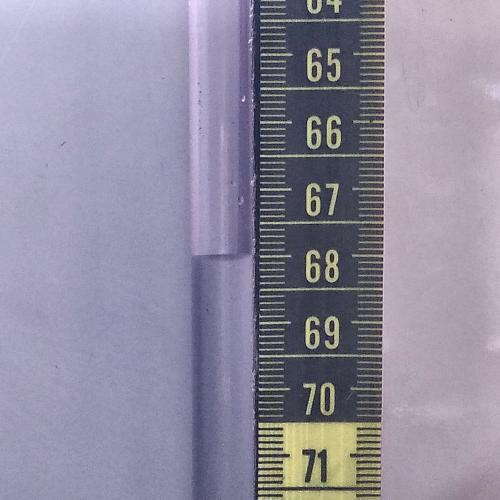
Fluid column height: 68.0 cm